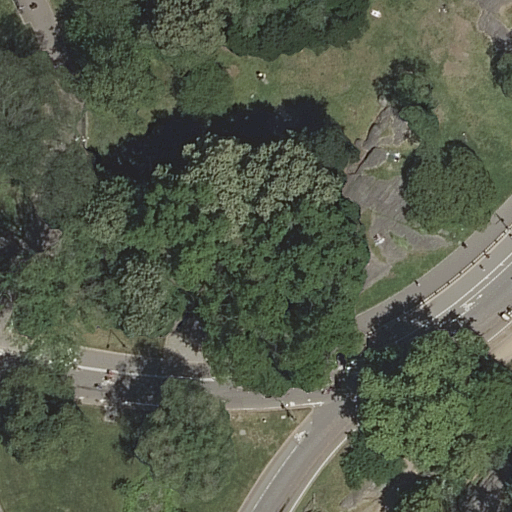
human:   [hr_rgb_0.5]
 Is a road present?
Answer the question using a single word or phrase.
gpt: yes

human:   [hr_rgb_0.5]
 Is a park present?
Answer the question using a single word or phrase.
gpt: yes

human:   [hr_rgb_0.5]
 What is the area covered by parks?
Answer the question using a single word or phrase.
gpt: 10625m2

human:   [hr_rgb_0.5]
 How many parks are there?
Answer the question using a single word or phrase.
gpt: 1

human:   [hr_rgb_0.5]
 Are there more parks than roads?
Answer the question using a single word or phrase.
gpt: no

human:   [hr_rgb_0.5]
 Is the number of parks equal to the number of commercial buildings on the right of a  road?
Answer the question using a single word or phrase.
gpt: no

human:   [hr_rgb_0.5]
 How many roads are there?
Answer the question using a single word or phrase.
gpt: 6

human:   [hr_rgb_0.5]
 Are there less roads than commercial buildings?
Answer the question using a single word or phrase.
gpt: no

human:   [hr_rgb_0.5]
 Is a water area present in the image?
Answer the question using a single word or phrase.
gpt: no

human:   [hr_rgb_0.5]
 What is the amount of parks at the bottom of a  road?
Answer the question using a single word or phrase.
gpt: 0

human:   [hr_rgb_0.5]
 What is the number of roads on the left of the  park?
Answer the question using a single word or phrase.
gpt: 1

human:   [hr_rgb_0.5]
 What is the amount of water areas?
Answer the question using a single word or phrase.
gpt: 0

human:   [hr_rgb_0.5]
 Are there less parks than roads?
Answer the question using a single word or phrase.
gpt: yes

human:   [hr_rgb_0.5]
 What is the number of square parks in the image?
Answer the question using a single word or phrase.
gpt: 0

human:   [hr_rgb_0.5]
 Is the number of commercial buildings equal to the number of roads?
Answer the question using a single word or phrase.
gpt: no

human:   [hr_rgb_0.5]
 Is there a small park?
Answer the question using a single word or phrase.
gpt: no

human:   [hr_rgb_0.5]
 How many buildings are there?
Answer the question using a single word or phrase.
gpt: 0

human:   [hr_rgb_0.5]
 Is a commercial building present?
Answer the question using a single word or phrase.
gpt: no

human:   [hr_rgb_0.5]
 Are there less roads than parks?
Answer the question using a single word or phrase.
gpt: no

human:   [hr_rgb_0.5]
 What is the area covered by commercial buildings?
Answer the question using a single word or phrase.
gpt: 0m2

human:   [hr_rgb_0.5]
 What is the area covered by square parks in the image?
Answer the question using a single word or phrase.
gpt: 0m2

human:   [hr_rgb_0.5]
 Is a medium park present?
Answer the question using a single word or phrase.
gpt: no

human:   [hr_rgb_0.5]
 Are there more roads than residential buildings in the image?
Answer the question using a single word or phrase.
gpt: yes

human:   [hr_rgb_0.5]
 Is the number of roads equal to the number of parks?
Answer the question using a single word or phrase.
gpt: no

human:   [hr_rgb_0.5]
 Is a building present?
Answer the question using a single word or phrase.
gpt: no

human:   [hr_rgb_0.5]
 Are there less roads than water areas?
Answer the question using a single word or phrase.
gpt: no

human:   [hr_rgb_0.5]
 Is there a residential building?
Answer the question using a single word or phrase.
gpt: no

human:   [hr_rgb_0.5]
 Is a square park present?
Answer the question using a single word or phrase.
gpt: no

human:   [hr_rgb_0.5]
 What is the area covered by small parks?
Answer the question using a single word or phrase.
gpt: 0m2

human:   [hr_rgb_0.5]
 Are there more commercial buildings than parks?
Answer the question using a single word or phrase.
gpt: no

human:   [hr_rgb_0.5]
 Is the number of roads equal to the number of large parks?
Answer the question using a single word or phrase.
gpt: no

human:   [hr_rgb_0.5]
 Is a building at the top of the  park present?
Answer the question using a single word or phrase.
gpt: no

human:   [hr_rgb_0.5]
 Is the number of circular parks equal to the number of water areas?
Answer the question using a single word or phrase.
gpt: yes

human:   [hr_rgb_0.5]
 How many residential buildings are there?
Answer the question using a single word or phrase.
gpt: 0

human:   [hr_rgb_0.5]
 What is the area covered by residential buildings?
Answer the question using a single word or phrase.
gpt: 0m2

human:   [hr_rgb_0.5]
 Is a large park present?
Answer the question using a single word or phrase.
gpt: yes

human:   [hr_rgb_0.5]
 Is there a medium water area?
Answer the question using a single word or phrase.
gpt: no

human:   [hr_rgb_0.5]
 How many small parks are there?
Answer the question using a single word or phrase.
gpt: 0

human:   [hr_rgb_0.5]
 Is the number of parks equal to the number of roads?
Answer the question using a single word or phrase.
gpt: no

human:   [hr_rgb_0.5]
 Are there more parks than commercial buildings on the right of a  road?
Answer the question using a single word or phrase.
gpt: yes

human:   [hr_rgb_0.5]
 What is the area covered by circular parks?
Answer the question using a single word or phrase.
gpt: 0m2

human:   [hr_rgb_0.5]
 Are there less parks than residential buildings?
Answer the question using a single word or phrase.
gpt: no

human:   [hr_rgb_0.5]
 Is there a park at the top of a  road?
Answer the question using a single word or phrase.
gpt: yes

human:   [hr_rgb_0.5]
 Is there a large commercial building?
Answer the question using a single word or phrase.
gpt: no

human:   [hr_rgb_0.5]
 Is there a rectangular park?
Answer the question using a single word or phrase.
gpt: yes

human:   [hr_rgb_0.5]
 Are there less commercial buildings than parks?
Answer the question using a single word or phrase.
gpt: yes

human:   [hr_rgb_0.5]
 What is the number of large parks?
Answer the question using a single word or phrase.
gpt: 1

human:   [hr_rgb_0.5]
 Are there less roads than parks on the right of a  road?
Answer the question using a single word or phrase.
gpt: no

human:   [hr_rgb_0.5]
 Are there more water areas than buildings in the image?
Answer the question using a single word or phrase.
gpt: no

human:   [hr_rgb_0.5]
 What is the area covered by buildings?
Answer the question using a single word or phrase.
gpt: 0m2

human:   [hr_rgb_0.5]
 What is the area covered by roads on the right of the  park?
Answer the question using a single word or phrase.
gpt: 0m2

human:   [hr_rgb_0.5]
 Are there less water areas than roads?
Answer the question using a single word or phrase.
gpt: yes

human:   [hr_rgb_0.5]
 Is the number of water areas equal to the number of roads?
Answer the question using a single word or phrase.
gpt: no

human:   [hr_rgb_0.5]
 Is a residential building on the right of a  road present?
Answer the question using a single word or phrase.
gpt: no

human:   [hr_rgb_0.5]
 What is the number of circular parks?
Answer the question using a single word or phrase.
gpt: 0

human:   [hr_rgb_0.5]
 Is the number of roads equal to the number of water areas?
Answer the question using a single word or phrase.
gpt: no

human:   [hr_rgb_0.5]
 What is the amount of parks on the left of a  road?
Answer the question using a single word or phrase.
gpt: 0

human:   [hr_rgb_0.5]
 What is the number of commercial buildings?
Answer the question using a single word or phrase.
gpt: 0

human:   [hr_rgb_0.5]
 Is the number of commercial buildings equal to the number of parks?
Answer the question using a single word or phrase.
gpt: no

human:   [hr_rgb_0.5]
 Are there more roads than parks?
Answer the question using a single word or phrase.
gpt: yes

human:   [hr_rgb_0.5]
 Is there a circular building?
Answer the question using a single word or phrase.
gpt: no

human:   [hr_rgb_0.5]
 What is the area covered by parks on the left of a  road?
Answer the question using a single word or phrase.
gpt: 0m2

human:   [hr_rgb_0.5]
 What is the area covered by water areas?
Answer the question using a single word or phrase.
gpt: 0m2

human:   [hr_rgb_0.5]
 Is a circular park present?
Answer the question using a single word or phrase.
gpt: no